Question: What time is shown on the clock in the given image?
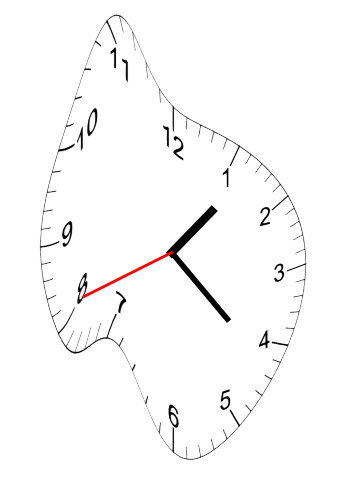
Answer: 01:21:41